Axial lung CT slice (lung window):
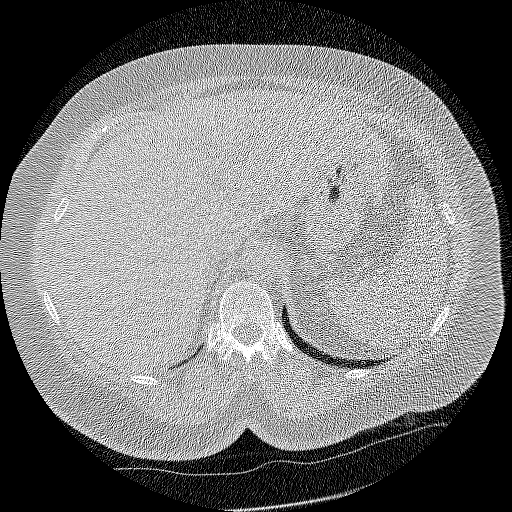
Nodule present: no